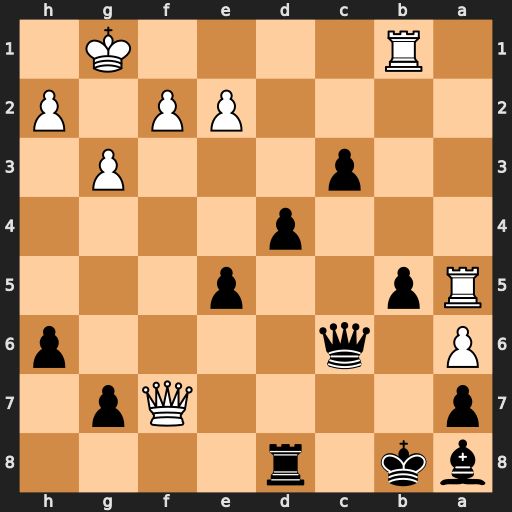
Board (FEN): bk1r4/p4Qp1/P1q4p/Rp2p3/3p4/2p3P1/4PP1P/1R4K1
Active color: b
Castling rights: -
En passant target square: -
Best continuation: Qh1#